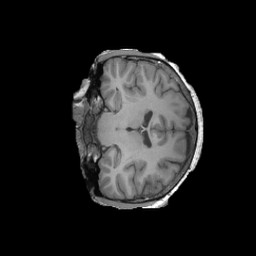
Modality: T1w
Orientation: coronal
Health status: ill
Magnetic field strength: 3 T